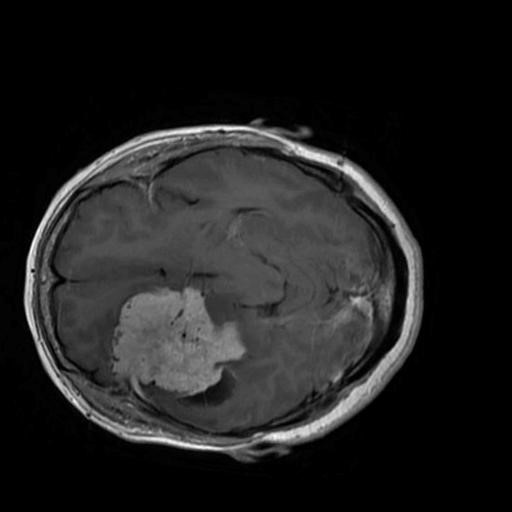
Label: brain_menin